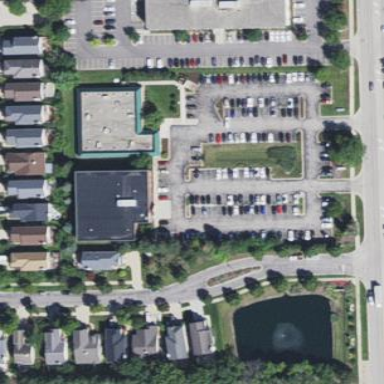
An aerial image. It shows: Commercial area.